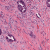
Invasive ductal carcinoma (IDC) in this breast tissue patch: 1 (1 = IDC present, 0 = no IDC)